Field crop: maize
Growth stage: 2
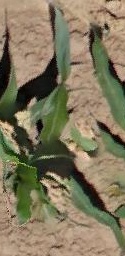
Species: maize